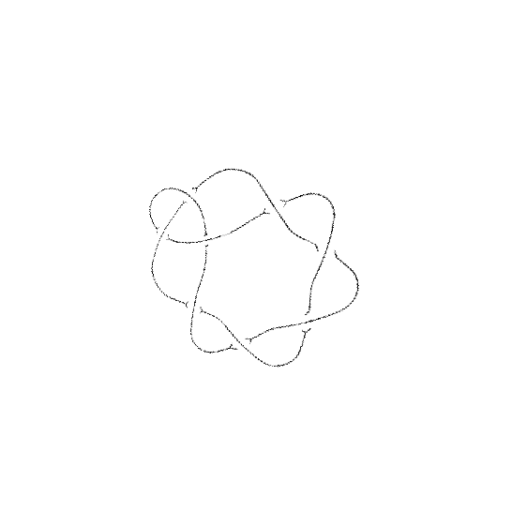
Crossing number: 8